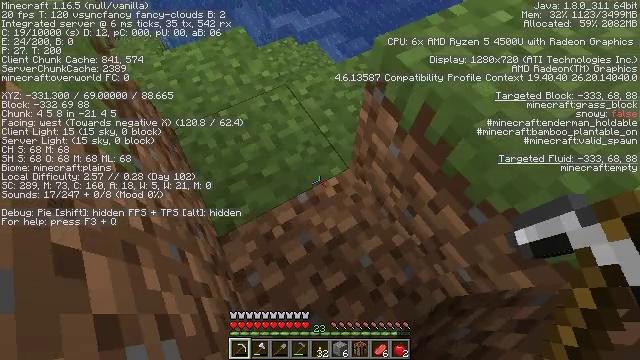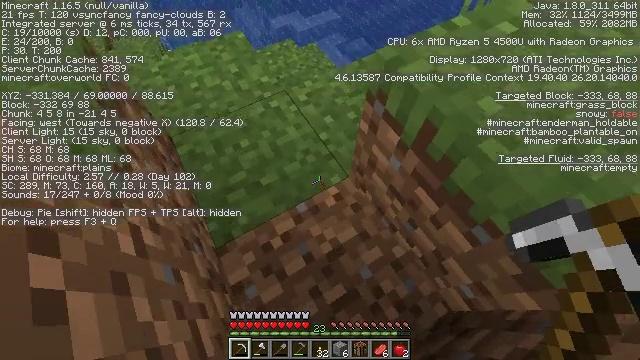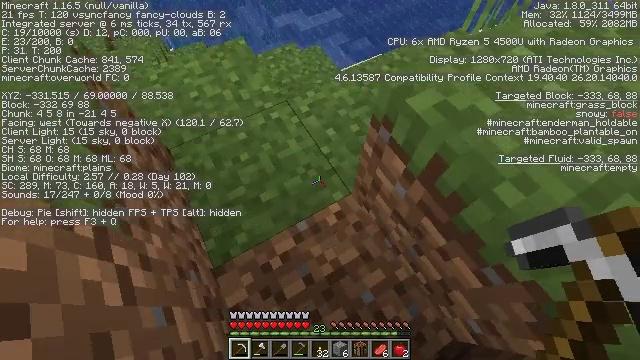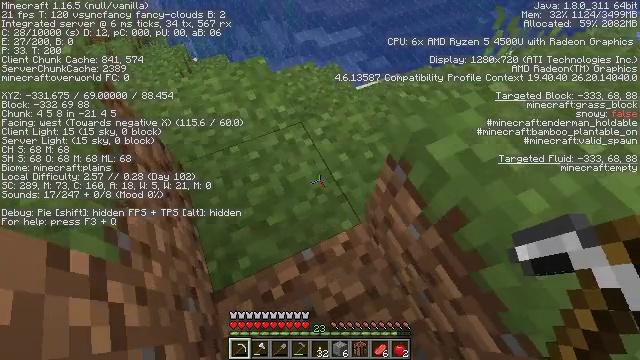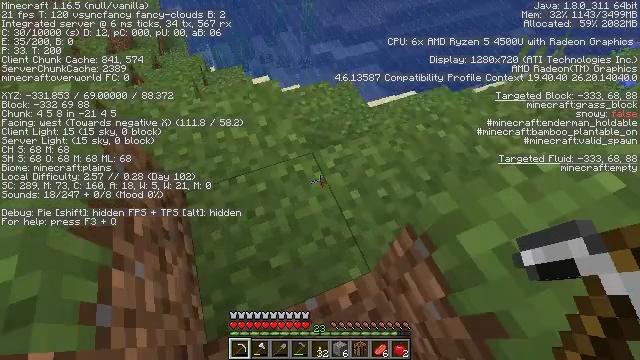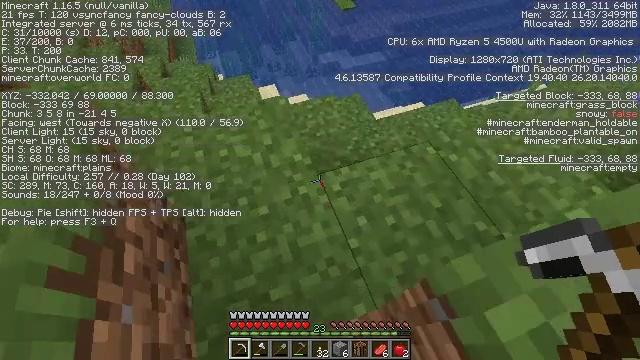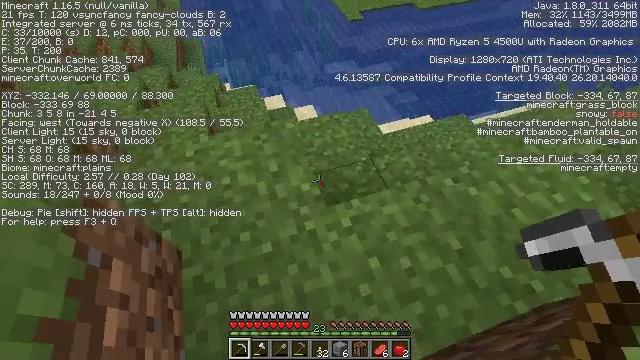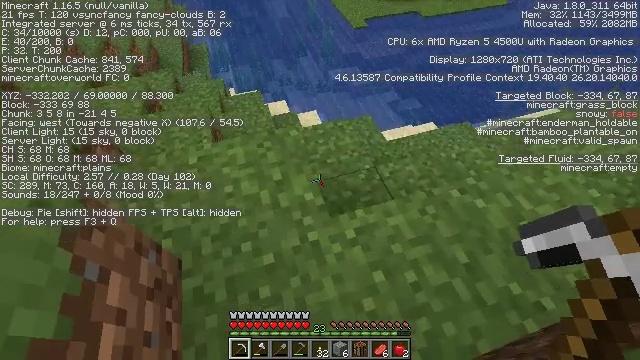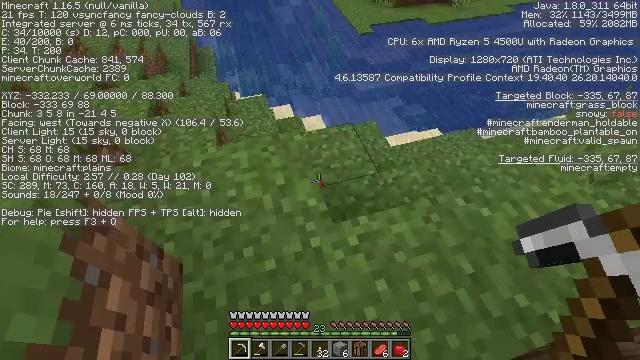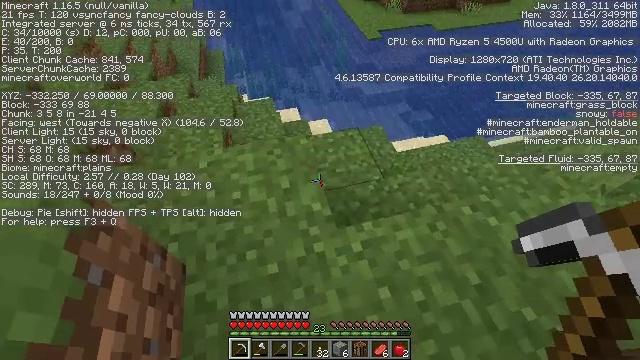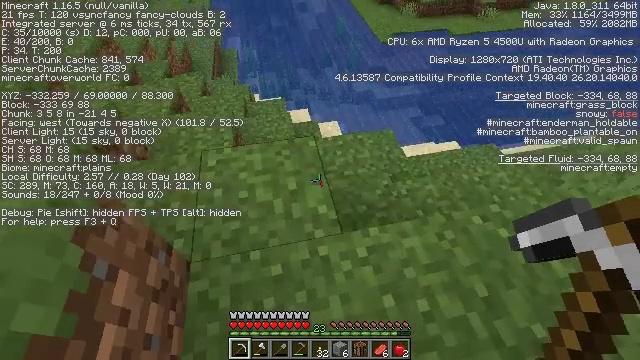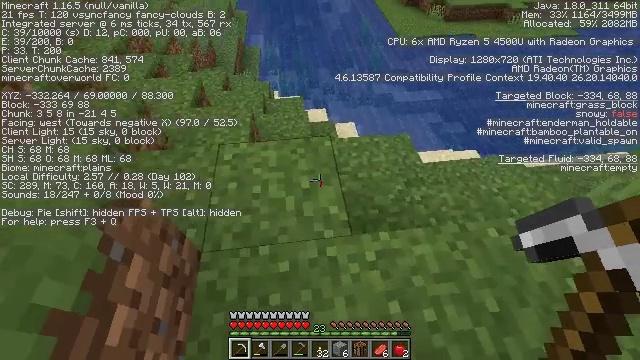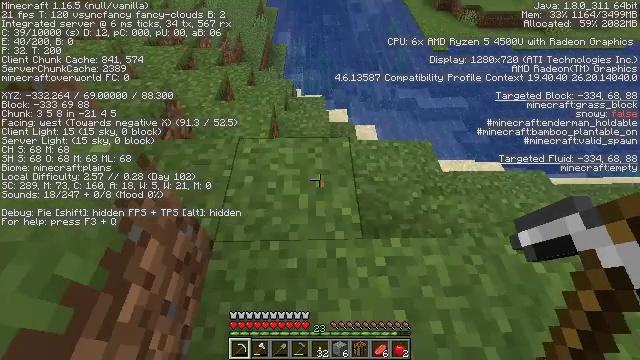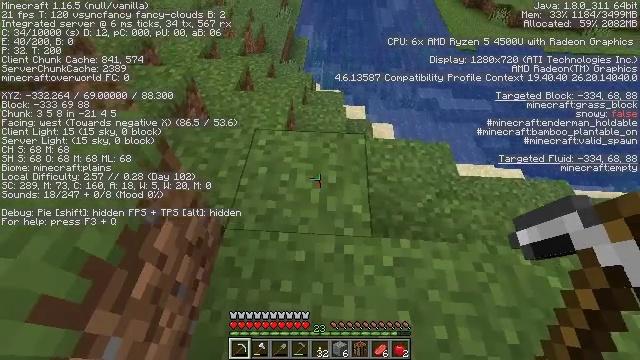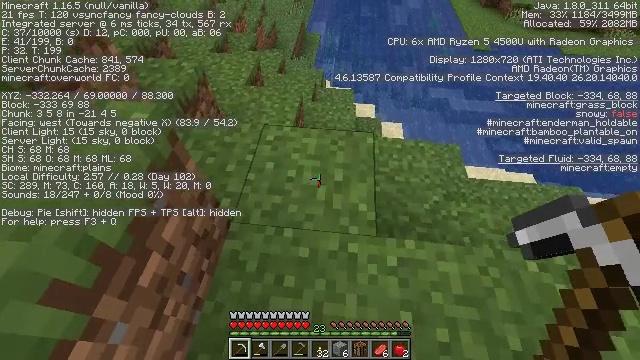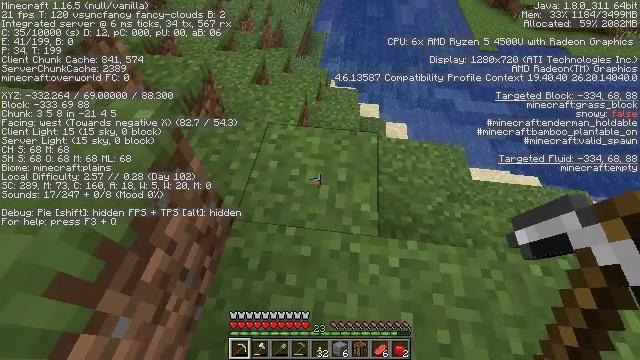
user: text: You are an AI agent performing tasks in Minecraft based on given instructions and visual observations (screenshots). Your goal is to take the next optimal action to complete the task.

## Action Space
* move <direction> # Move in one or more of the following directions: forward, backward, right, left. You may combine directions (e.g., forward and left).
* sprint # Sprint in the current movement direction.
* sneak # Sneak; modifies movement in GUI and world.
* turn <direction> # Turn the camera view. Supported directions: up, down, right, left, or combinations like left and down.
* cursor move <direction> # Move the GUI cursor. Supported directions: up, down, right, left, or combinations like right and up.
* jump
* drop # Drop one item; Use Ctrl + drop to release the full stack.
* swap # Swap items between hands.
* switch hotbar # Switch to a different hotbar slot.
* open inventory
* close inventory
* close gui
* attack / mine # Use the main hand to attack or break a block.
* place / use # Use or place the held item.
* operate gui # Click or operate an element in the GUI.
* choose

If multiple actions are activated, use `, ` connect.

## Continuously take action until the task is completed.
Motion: motion action
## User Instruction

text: Break the grass block.
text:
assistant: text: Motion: move forward
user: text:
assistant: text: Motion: move forward
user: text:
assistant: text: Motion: move forward, turn left and up
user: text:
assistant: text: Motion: move forward, turn left and up
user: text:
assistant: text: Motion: move forward, turn left and up
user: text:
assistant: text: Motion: turn left and up
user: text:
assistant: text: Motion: turn up
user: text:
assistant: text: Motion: turn left
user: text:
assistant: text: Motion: turn left
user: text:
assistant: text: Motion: turn left
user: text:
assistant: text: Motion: turn left
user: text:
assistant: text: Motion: turn left
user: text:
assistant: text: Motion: turn left and down
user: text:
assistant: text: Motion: turn left
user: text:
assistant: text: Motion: turn left
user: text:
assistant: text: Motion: no_op
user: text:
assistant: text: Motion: no_op
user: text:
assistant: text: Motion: no_op
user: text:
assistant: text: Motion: no_op
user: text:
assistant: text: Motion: no_op
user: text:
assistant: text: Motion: no_op
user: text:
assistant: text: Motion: no_op
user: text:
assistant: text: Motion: no_op
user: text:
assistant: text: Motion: move forward
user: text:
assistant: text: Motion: move forward
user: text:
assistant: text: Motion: move forward
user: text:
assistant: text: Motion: move forward
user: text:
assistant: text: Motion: no_op
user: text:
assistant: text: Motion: no_op
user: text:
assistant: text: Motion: no_op